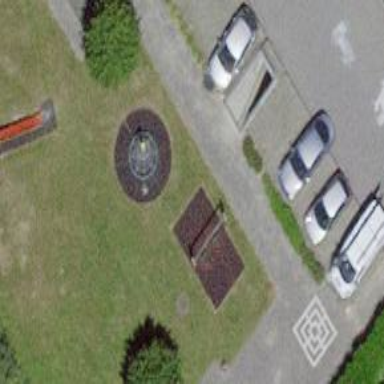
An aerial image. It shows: Playground featuring swings.